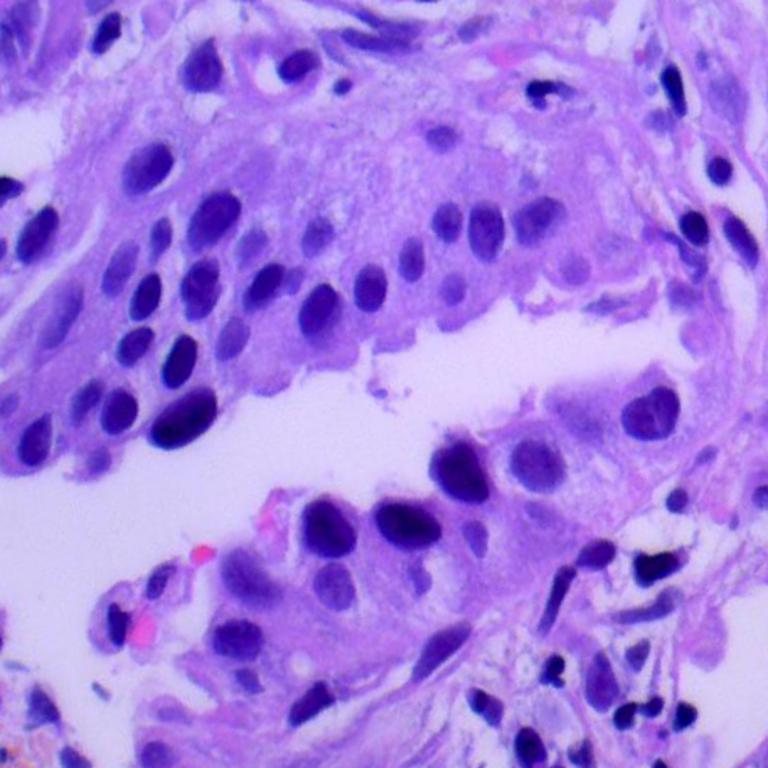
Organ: lung
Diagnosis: adenocarcinomas